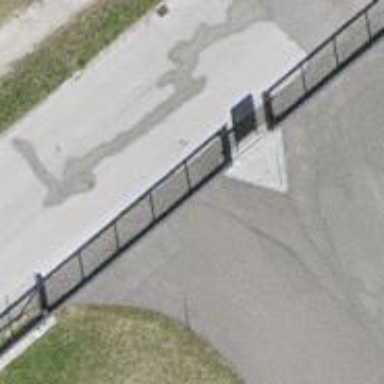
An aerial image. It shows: Gate.